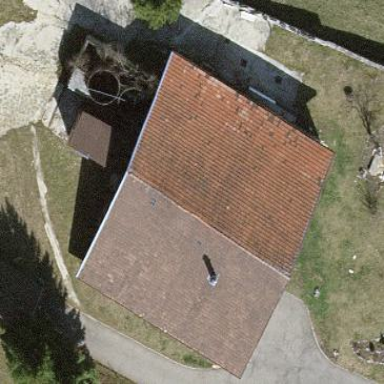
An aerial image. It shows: Detached building.